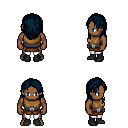
a pixel art fantasy rpg character, male body template, human, dark skin, leather chest armor, white pants, raven long hairstyle, black shoes, four views (front, back, left, right), 2x2 character sprite sheet, small pixel art, hard edges, no anti-aliasing